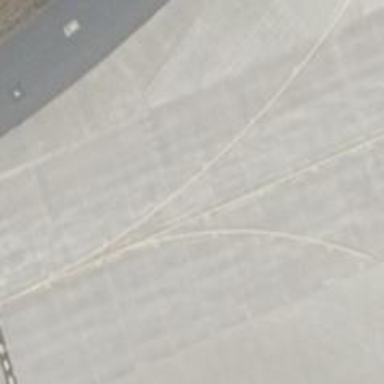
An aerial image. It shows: Concrete taxiway at the airport.